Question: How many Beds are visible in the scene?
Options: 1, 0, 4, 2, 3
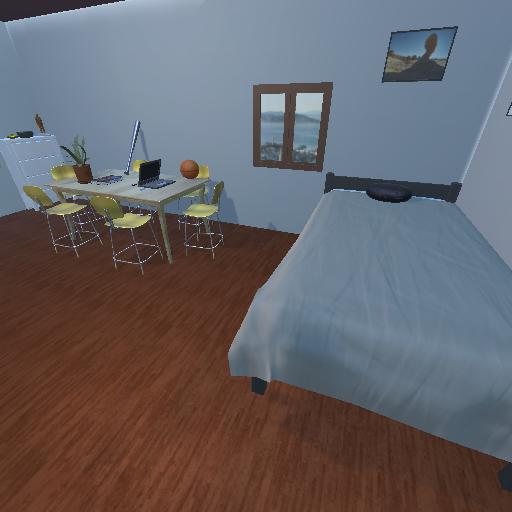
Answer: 1